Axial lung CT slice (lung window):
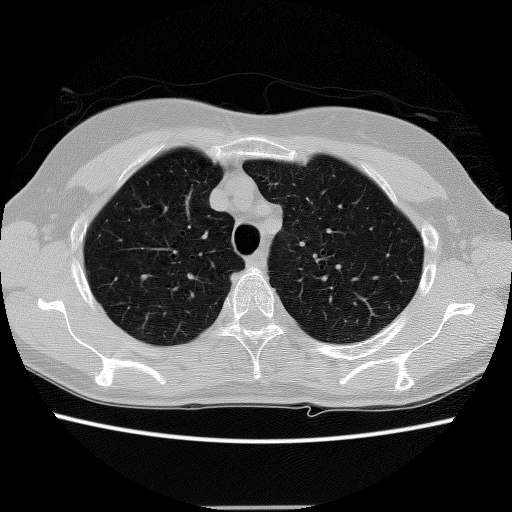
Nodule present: no